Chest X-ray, PA view. Patient: 55 years old, sex M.
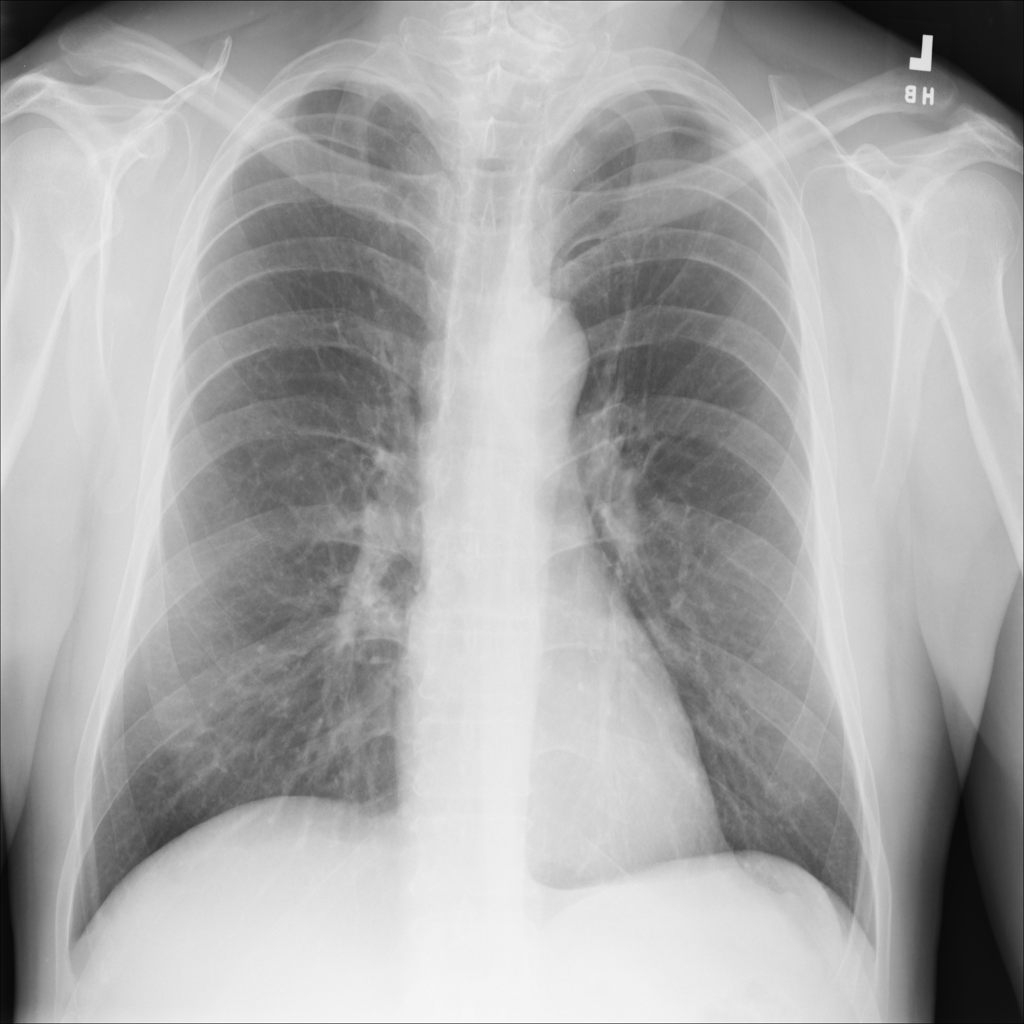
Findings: No Finding